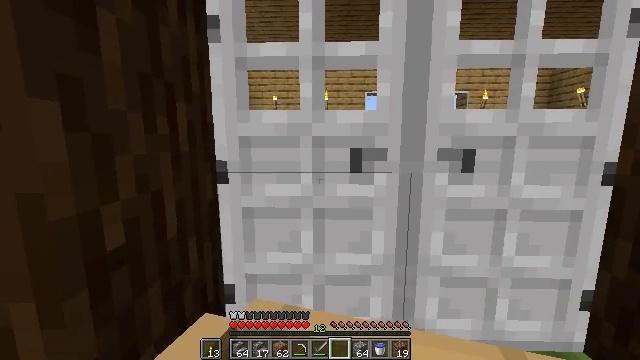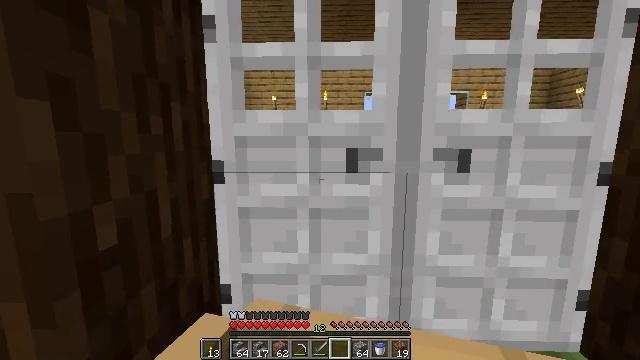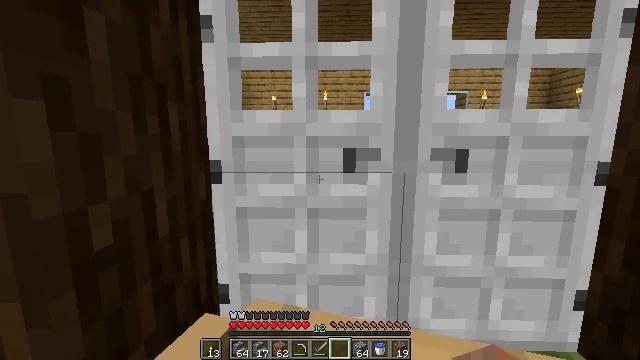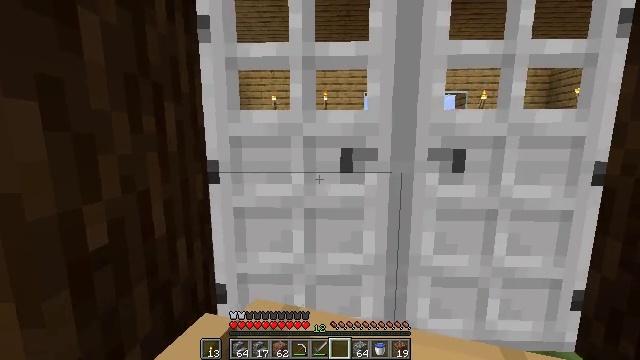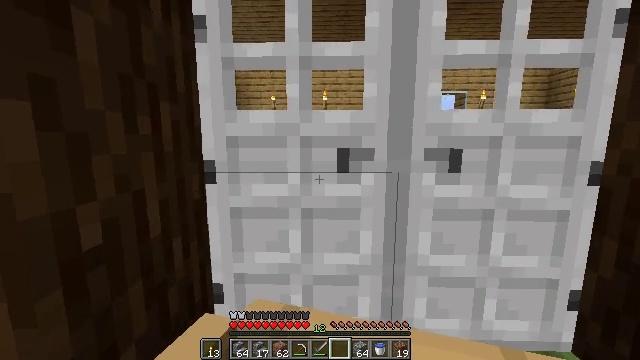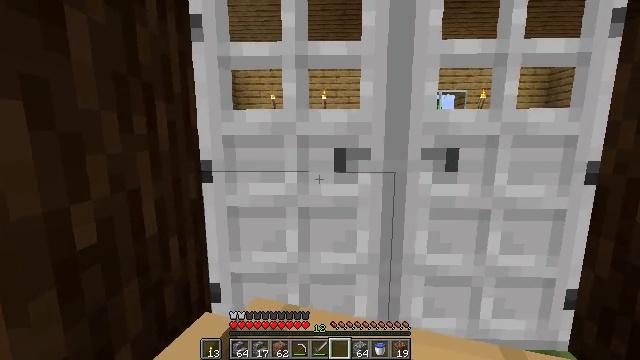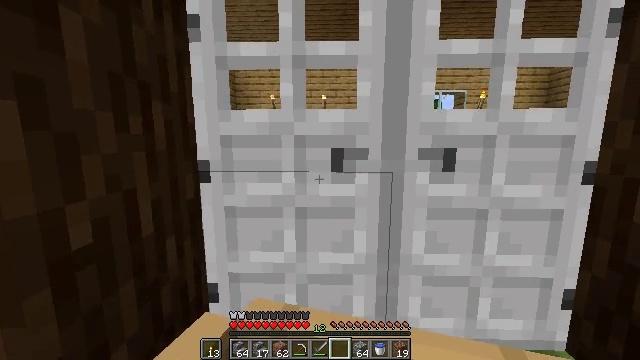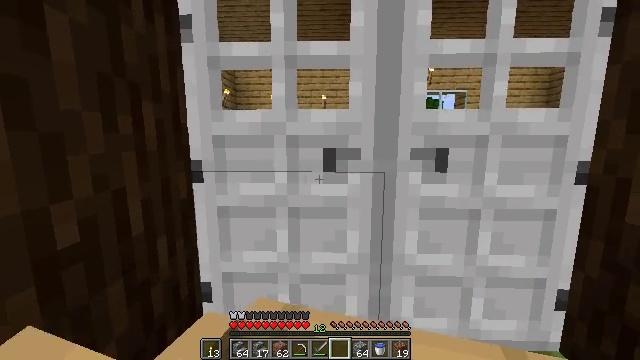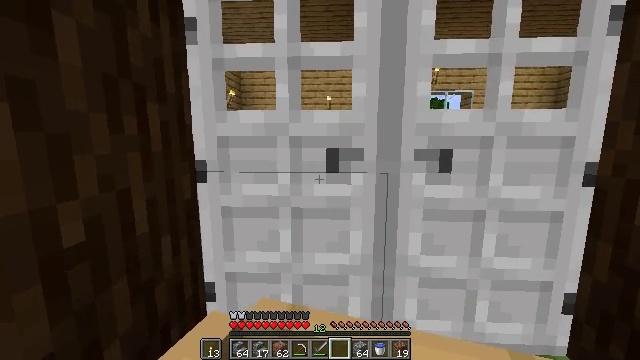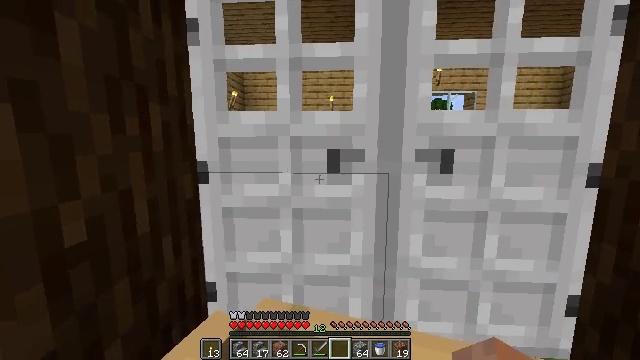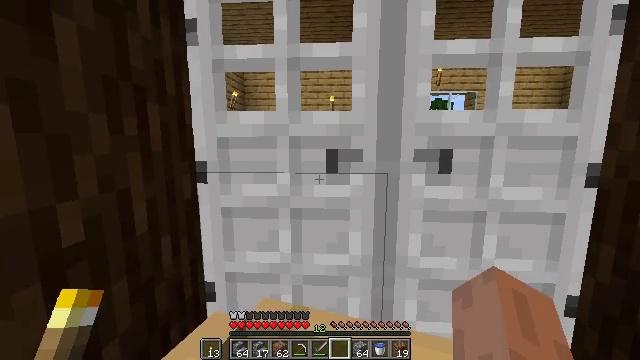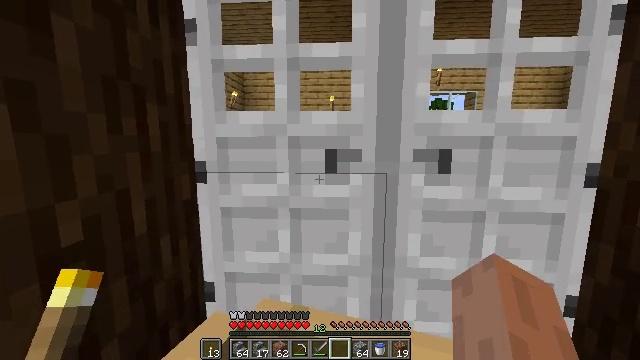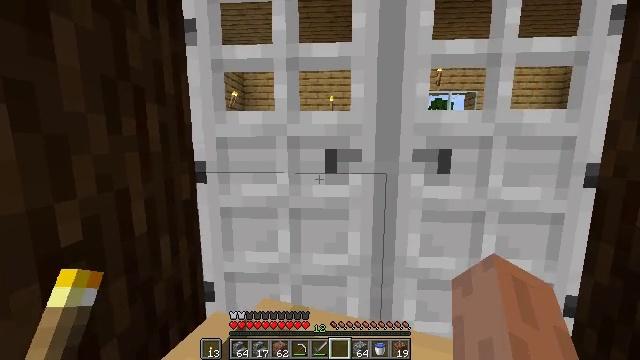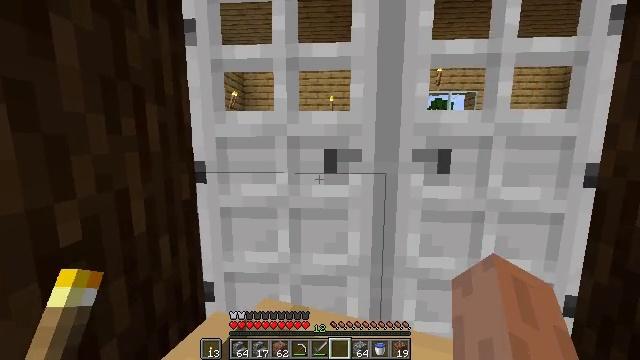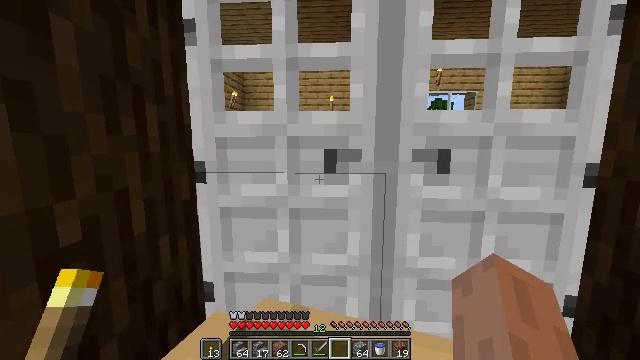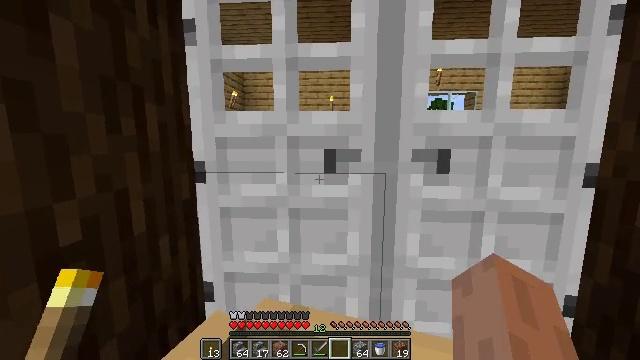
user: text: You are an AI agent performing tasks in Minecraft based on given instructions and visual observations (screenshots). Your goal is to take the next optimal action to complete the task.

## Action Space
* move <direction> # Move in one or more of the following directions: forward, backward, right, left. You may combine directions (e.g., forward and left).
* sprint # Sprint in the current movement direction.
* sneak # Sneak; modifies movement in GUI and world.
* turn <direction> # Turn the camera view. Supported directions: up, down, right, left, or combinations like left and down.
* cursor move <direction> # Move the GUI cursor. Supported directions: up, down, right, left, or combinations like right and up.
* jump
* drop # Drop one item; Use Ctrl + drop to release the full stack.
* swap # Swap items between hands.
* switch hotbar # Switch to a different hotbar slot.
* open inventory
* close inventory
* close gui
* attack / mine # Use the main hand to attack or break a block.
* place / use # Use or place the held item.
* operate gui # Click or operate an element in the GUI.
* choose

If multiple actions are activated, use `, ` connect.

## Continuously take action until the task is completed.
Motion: motion action
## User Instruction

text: Smash the iron door for recycling.
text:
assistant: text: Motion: no_op
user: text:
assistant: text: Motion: move forward
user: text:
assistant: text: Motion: move forward
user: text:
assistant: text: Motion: move forward
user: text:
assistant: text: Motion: move forward
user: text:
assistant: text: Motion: move forward
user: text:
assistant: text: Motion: no_op
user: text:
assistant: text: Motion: turn left
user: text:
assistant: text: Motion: no_op
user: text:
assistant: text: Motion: no_op
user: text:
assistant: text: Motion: no_op
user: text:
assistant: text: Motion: no_op
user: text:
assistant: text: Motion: no_op
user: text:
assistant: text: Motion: no_op
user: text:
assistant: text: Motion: move left
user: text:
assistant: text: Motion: move left
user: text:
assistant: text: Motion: move left
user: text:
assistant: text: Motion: move left
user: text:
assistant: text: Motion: move left
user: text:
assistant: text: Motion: no_op
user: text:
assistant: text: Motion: no_op
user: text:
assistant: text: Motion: no_op
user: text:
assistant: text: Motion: no_op
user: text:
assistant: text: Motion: no_op
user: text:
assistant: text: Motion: turn right and down
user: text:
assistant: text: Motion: turn right
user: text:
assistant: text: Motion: turn right
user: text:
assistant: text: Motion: turn right
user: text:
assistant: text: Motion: turn right
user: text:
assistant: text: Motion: turn right